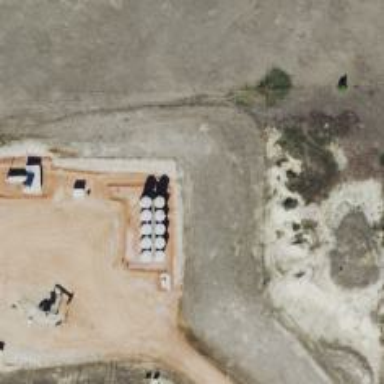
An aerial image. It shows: Storage tank that is man-made.